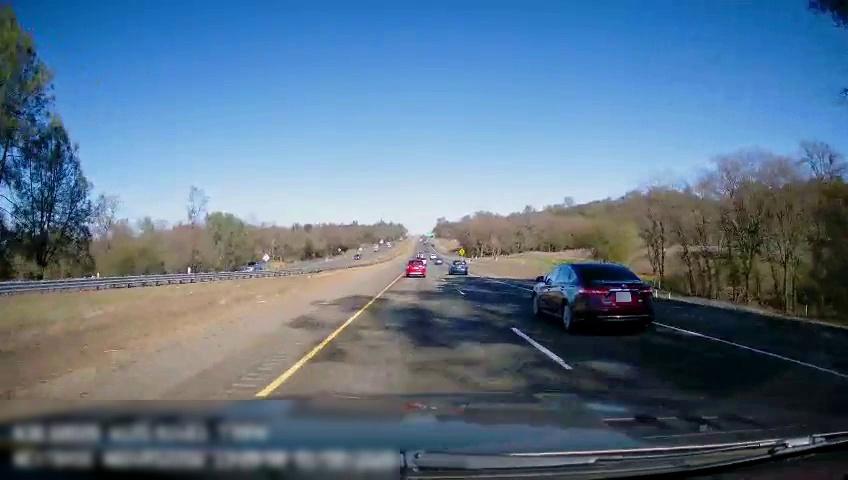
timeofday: Day
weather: Sunny
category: Drivable Space
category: Vehicles | SUV
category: Vehicles | Car
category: Vehicles | Car
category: Vehicles | Car
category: Lanes | Current Lane
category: Lanes | Current Lane
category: Lanes | Alternate Lane